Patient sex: M
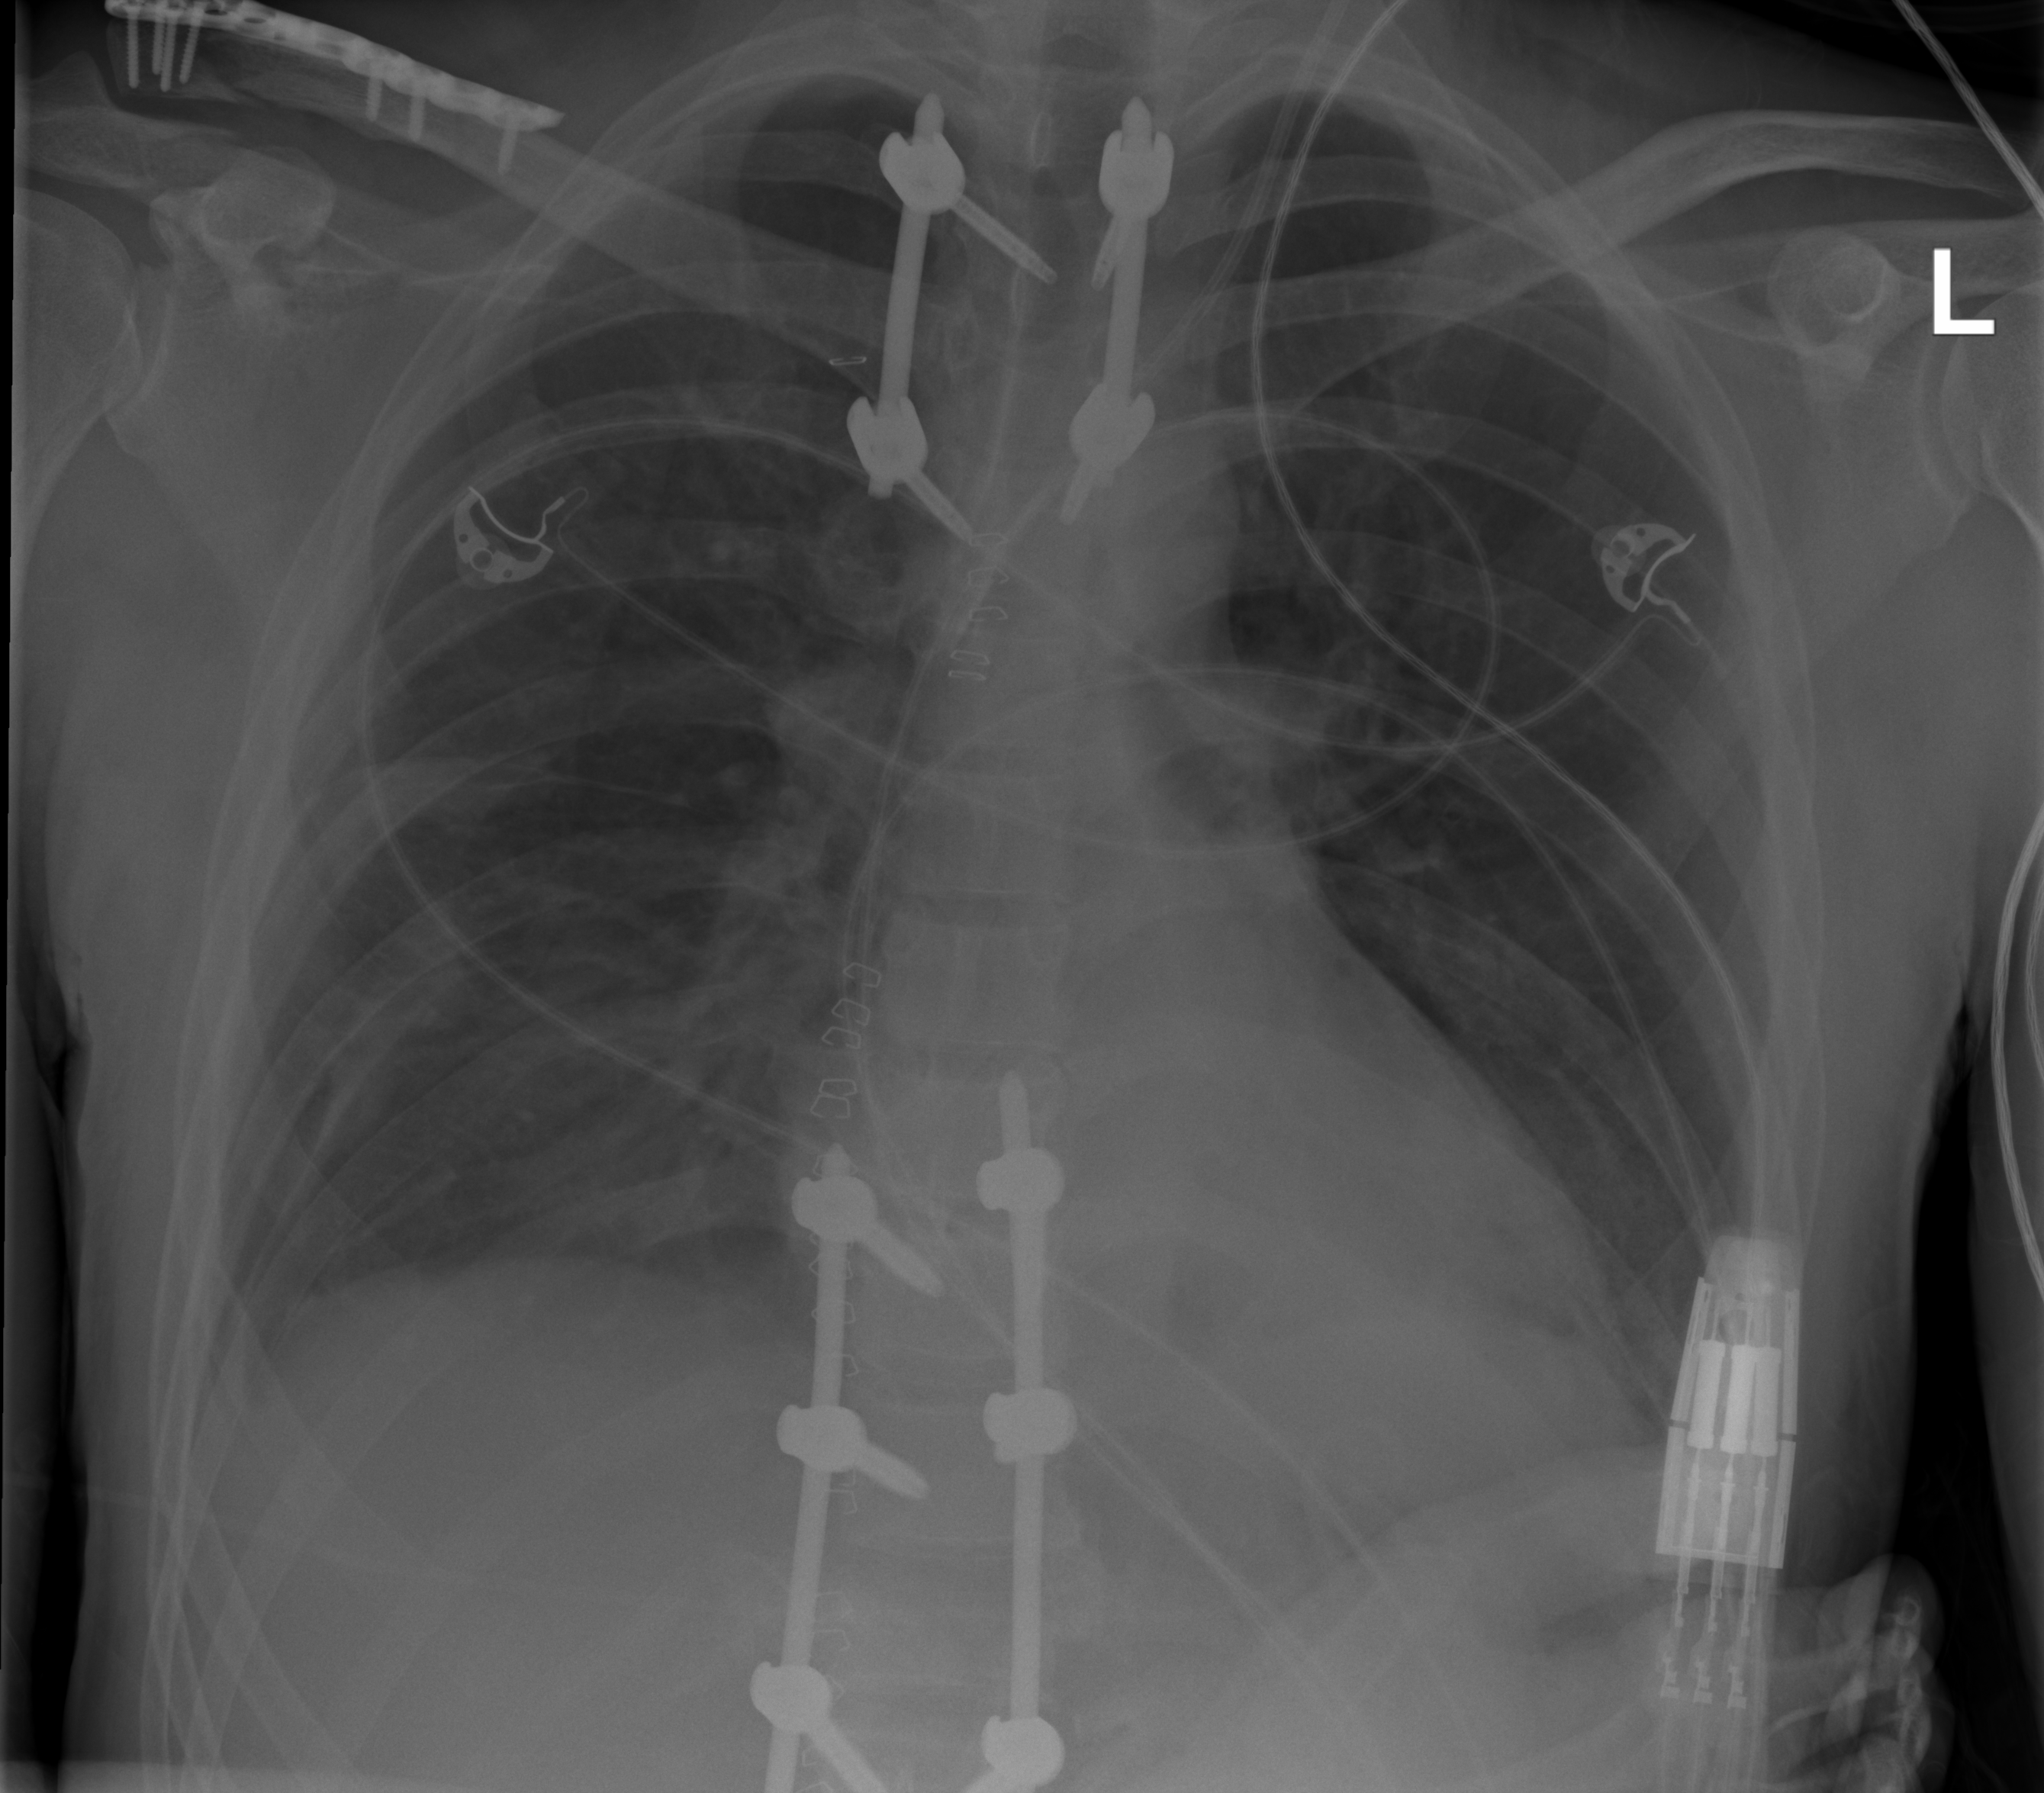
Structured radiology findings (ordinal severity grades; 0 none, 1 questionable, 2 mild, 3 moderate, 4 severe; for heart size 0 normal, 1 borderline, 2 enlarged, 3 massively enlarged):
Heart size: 0
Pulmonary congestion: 1
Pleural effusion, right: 1
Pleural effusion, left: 1
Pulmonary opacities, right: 1
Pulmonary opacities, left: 0
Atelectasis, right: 2
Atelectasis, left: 2